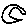
Label: moon